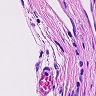
Metastatic tissue present: no